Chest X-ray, PA view. Patient: 46 years old, sex M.
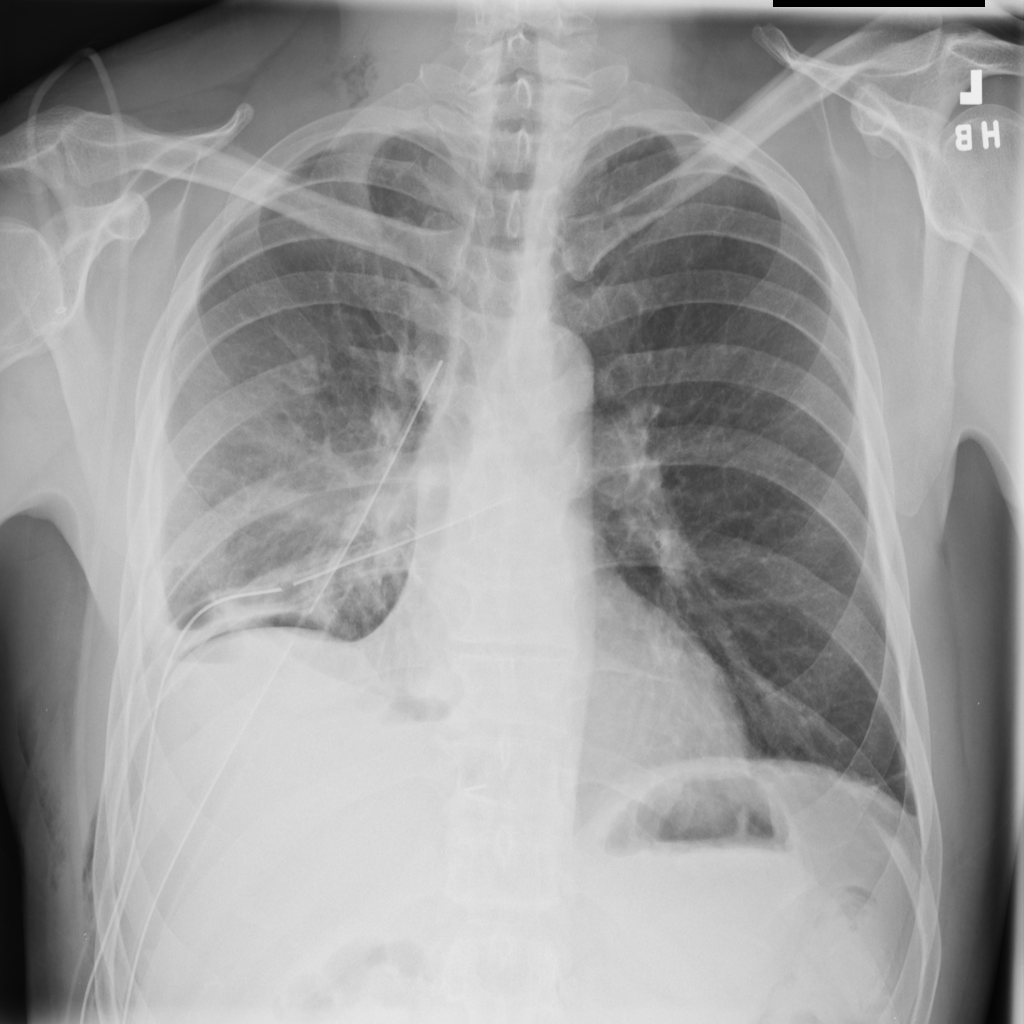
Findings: Atelectasis, Effusion, Pneumothorax